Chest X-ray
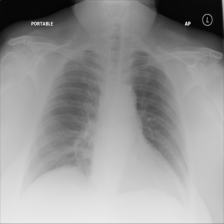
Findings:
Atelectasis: negative
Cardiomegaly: negative
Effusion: negative
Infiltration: negative
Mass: negative
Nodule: negative
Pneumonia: negative
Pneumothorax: negative
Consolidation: negative
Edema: negative
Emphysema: negative
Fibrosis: negative
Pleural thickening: negative
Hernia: negative